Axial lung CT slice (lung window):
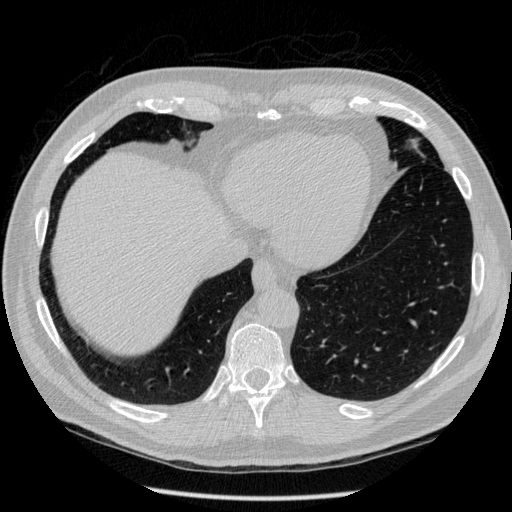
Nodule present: no